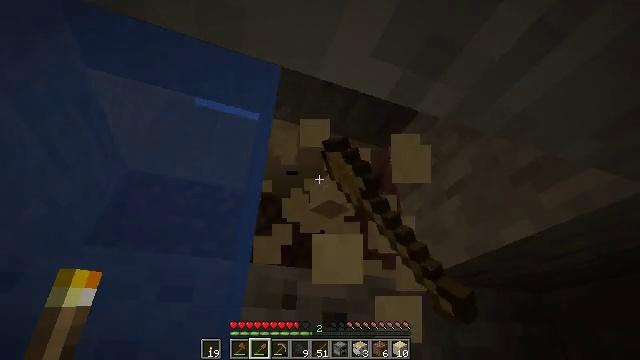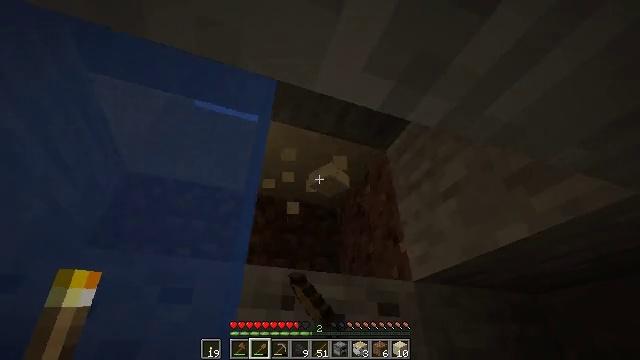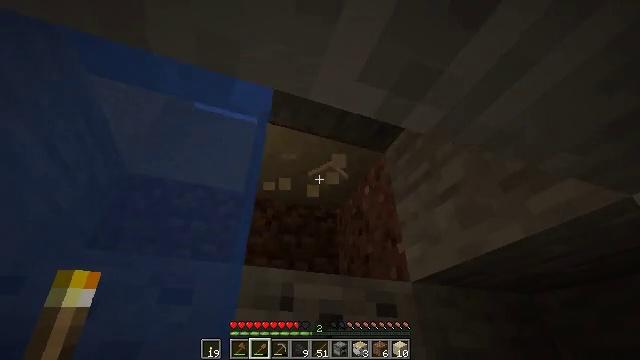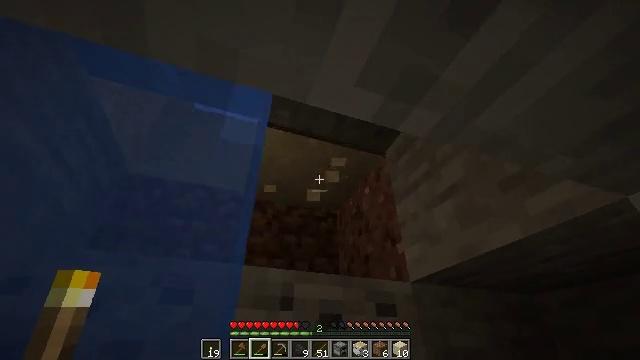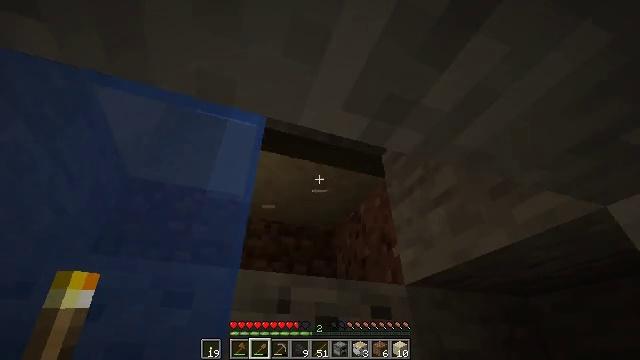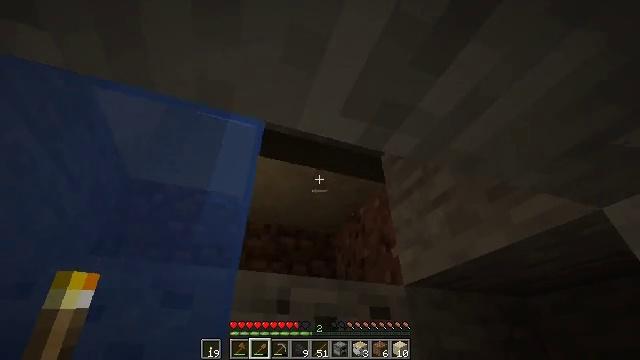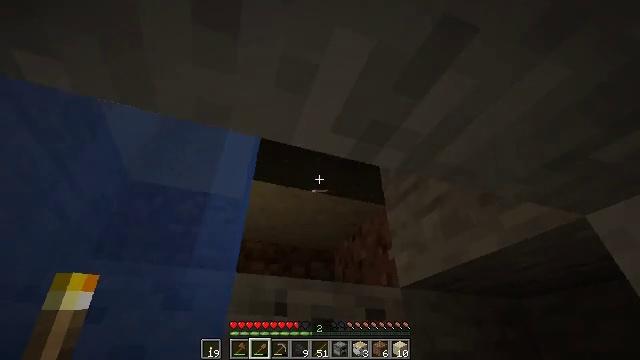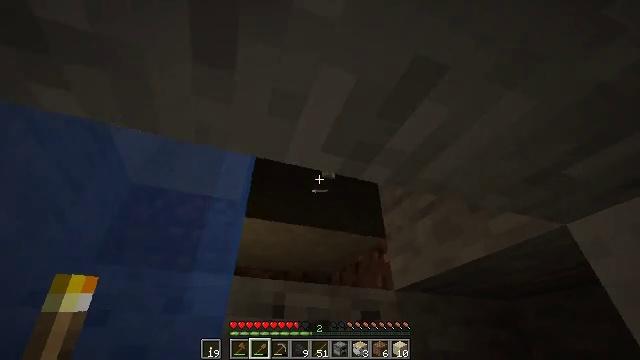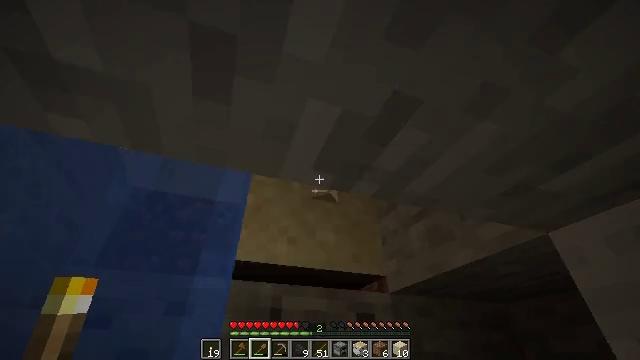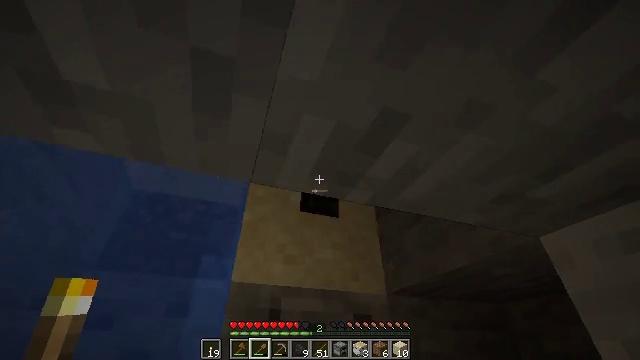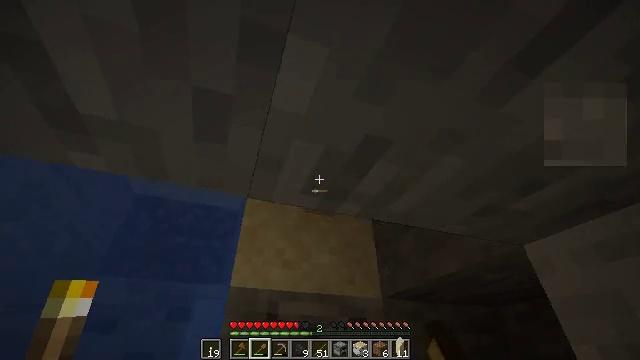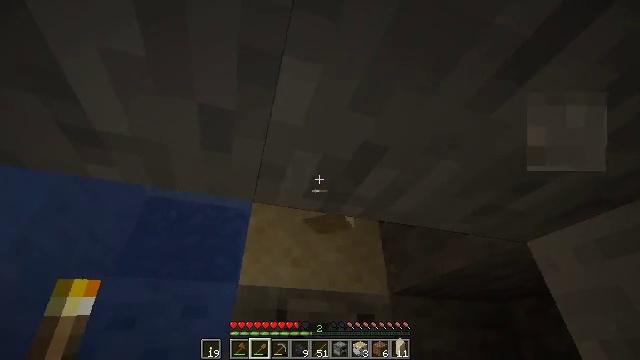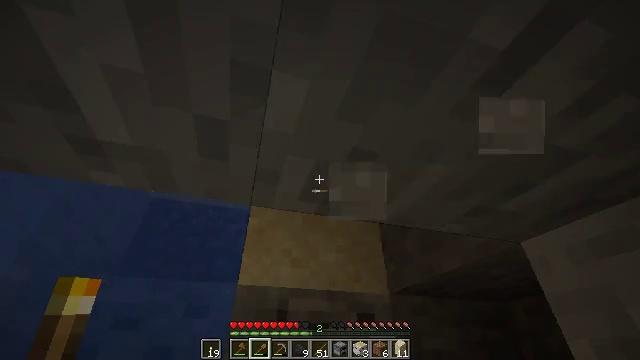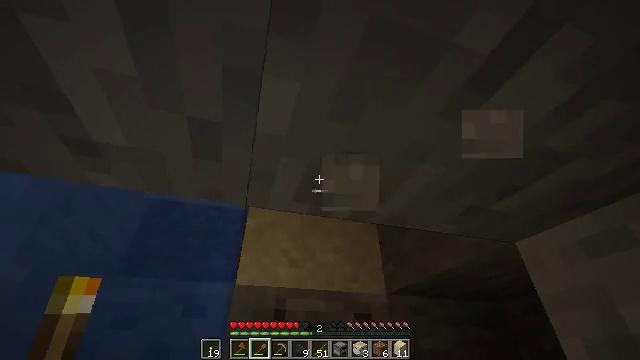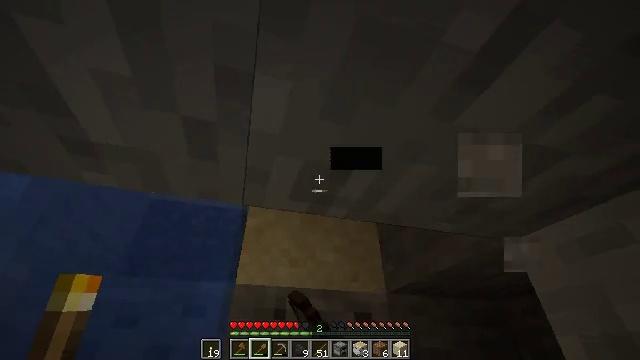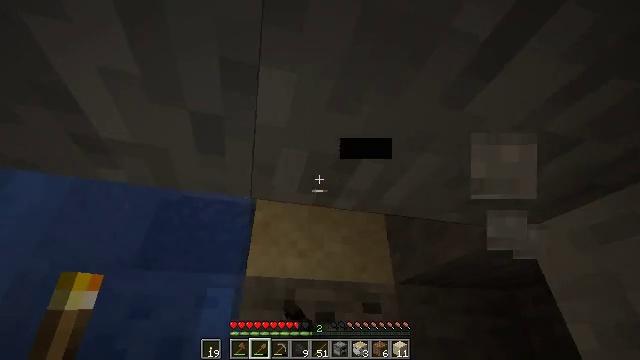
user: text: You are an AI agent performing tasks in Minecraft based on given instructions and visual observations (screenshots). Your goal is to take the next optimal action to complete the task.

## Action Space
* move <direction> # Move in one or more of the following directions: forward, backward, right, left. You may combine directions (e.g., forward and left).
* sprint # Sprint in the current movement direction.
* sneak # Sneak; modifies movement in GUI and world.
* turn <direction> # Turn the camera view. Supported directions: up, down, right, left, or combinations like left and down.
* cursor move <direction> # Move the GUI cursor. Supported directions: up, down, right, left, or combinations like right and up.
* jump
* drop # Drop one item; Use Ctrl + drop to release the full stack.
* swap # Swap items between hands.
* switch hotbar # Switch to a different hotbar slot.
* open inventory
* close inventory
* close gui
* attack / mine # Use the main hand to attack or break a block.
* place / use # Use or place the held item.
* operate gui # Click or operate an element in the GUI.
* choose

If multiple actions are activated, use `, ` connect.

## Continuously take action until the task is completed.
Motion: motion action
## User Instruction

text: Gather sand from the desert.
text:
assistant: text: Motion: attack / mine
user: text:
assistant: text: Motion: attack / mine
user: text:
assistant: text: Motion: attack / mine
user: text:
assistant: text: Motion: attack / mine
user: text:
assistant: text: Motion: attack / mine
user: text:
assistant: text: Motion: attack / mine
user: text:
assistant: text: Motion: attack / mine
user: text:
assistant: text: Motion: attack / mine
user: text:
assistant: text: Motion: attack / mine
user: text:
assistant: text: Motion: move forward, attack / mine
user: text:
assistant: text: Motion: move forward, turn left, attack / mine
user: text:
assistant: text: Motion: move forward, attack / mine
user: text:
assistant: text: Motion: move forward, attack / mine
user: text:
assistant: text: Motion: move forward and move left, attack / mine
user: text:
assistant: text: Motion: move forward and move left, turn left and down, attack / mine
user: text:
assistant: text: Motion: move forward and move left, turn left and down, attack / mine
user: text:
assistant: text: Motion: move forward and move left, turn left and down, attack / mine
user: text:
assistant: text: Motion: move forward and move left, turn left and down, attack / mine
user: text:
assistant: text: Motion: move forward, attack / mine
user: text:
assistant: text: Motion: move forward, attack / mine
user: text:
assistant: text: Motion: move forward, attack / mine
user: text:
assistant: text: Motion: move forward, attack / mine
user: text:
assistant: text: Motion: move forward, attack / mine
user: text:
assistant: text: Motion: move forward, attack / mine
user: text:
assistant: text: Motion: move forward, attack / mine
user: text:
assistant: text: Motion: move forward, attack / mine
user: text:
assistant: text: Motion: move forward, attack / mine
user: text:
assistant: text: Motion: move forward, attack / mine
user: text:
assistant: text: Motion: move forward, turn right, attack / mine
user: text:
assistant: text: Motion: move forward, attack / mine